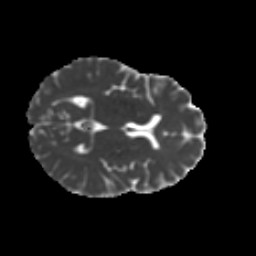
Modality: MD
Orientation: axial
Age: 54
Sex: female
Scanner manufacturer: ge
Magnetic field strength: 3 T
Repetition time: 7.8 s
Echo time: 0.0606 s